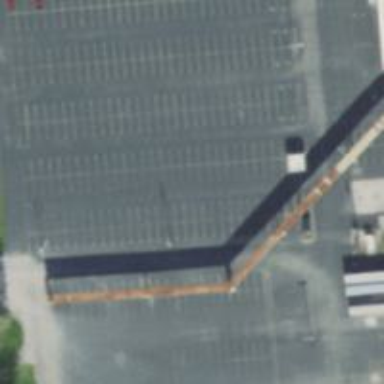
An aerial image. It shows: Parking area.